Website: home-depot
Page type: billing-address
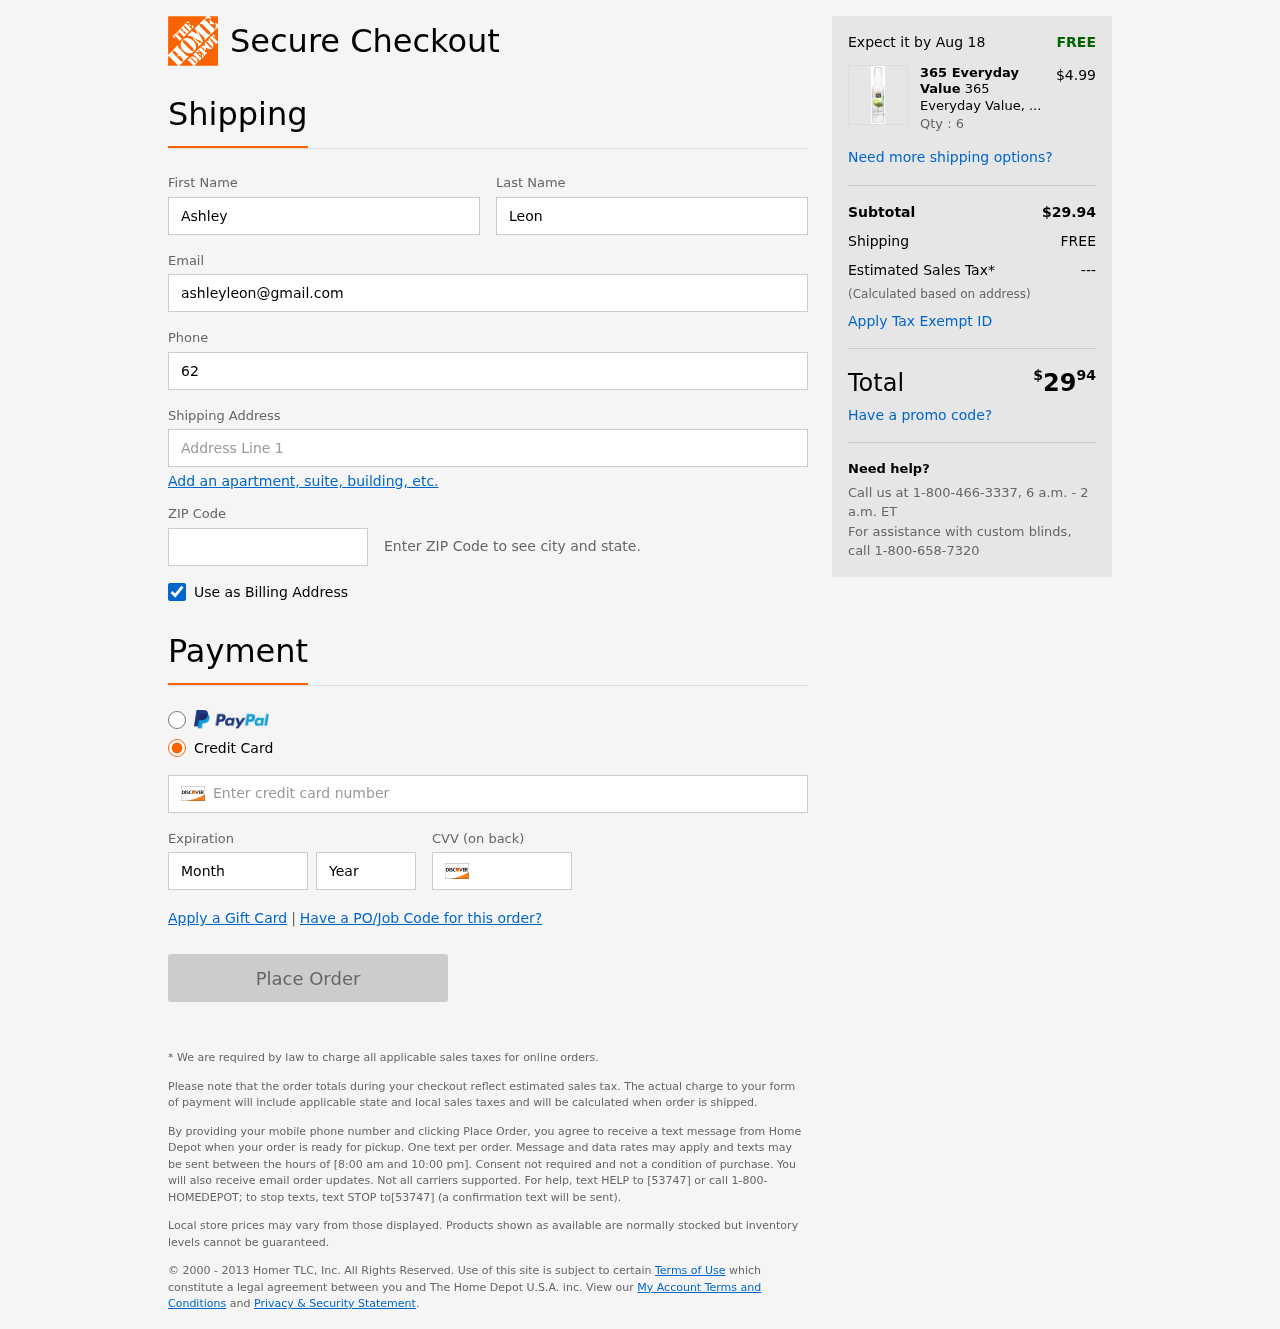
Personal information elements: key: PII_FIRSTNAME
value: Ashley
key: PII_LASTNAME
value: Leon
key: PII_EMAIL
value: ashleyleon@gmail.com
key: PII_PHONE
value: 6274728342
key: PII_STREET
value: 7680 Wilson Ridge
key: PII_POSTCODE
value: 87585
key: PII_CARD_NUMBER
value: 6011 4147 5363 9340
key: PII_CARD_EXPIRY_MONTH
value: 11
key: PII_CARD_CVV
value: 542
Product elements: key: PRODUCT1_BRAND
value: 365 Everyday Value
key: PRODUCT1_NAME
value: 365 Everyday Value, Hand Sanitizer Spray, Mojito Mint, 2 fl oz
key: PRODUCT1_PRICE
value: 4.99
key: PRODUCT1_QUANTITY
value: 6
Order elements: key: ORDER_DELIVERY_DATE
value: Aug 18
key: ORDER_SUBTOTAL
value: $29.94
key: ORDER_SHIPPING_COST
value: FREE
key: ORDER_TAX
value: ---
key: ORDER_TOTAL2
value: $2994